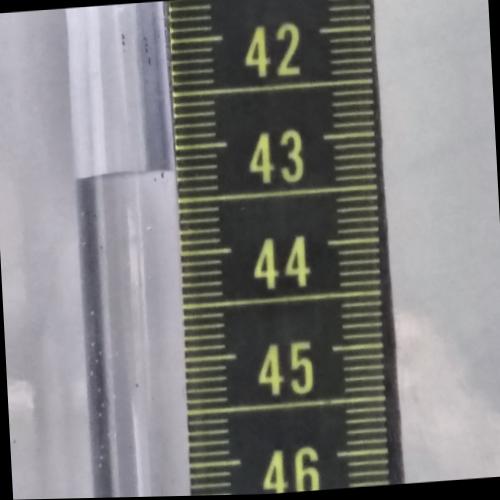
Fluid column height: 43.2 cm